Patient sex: M
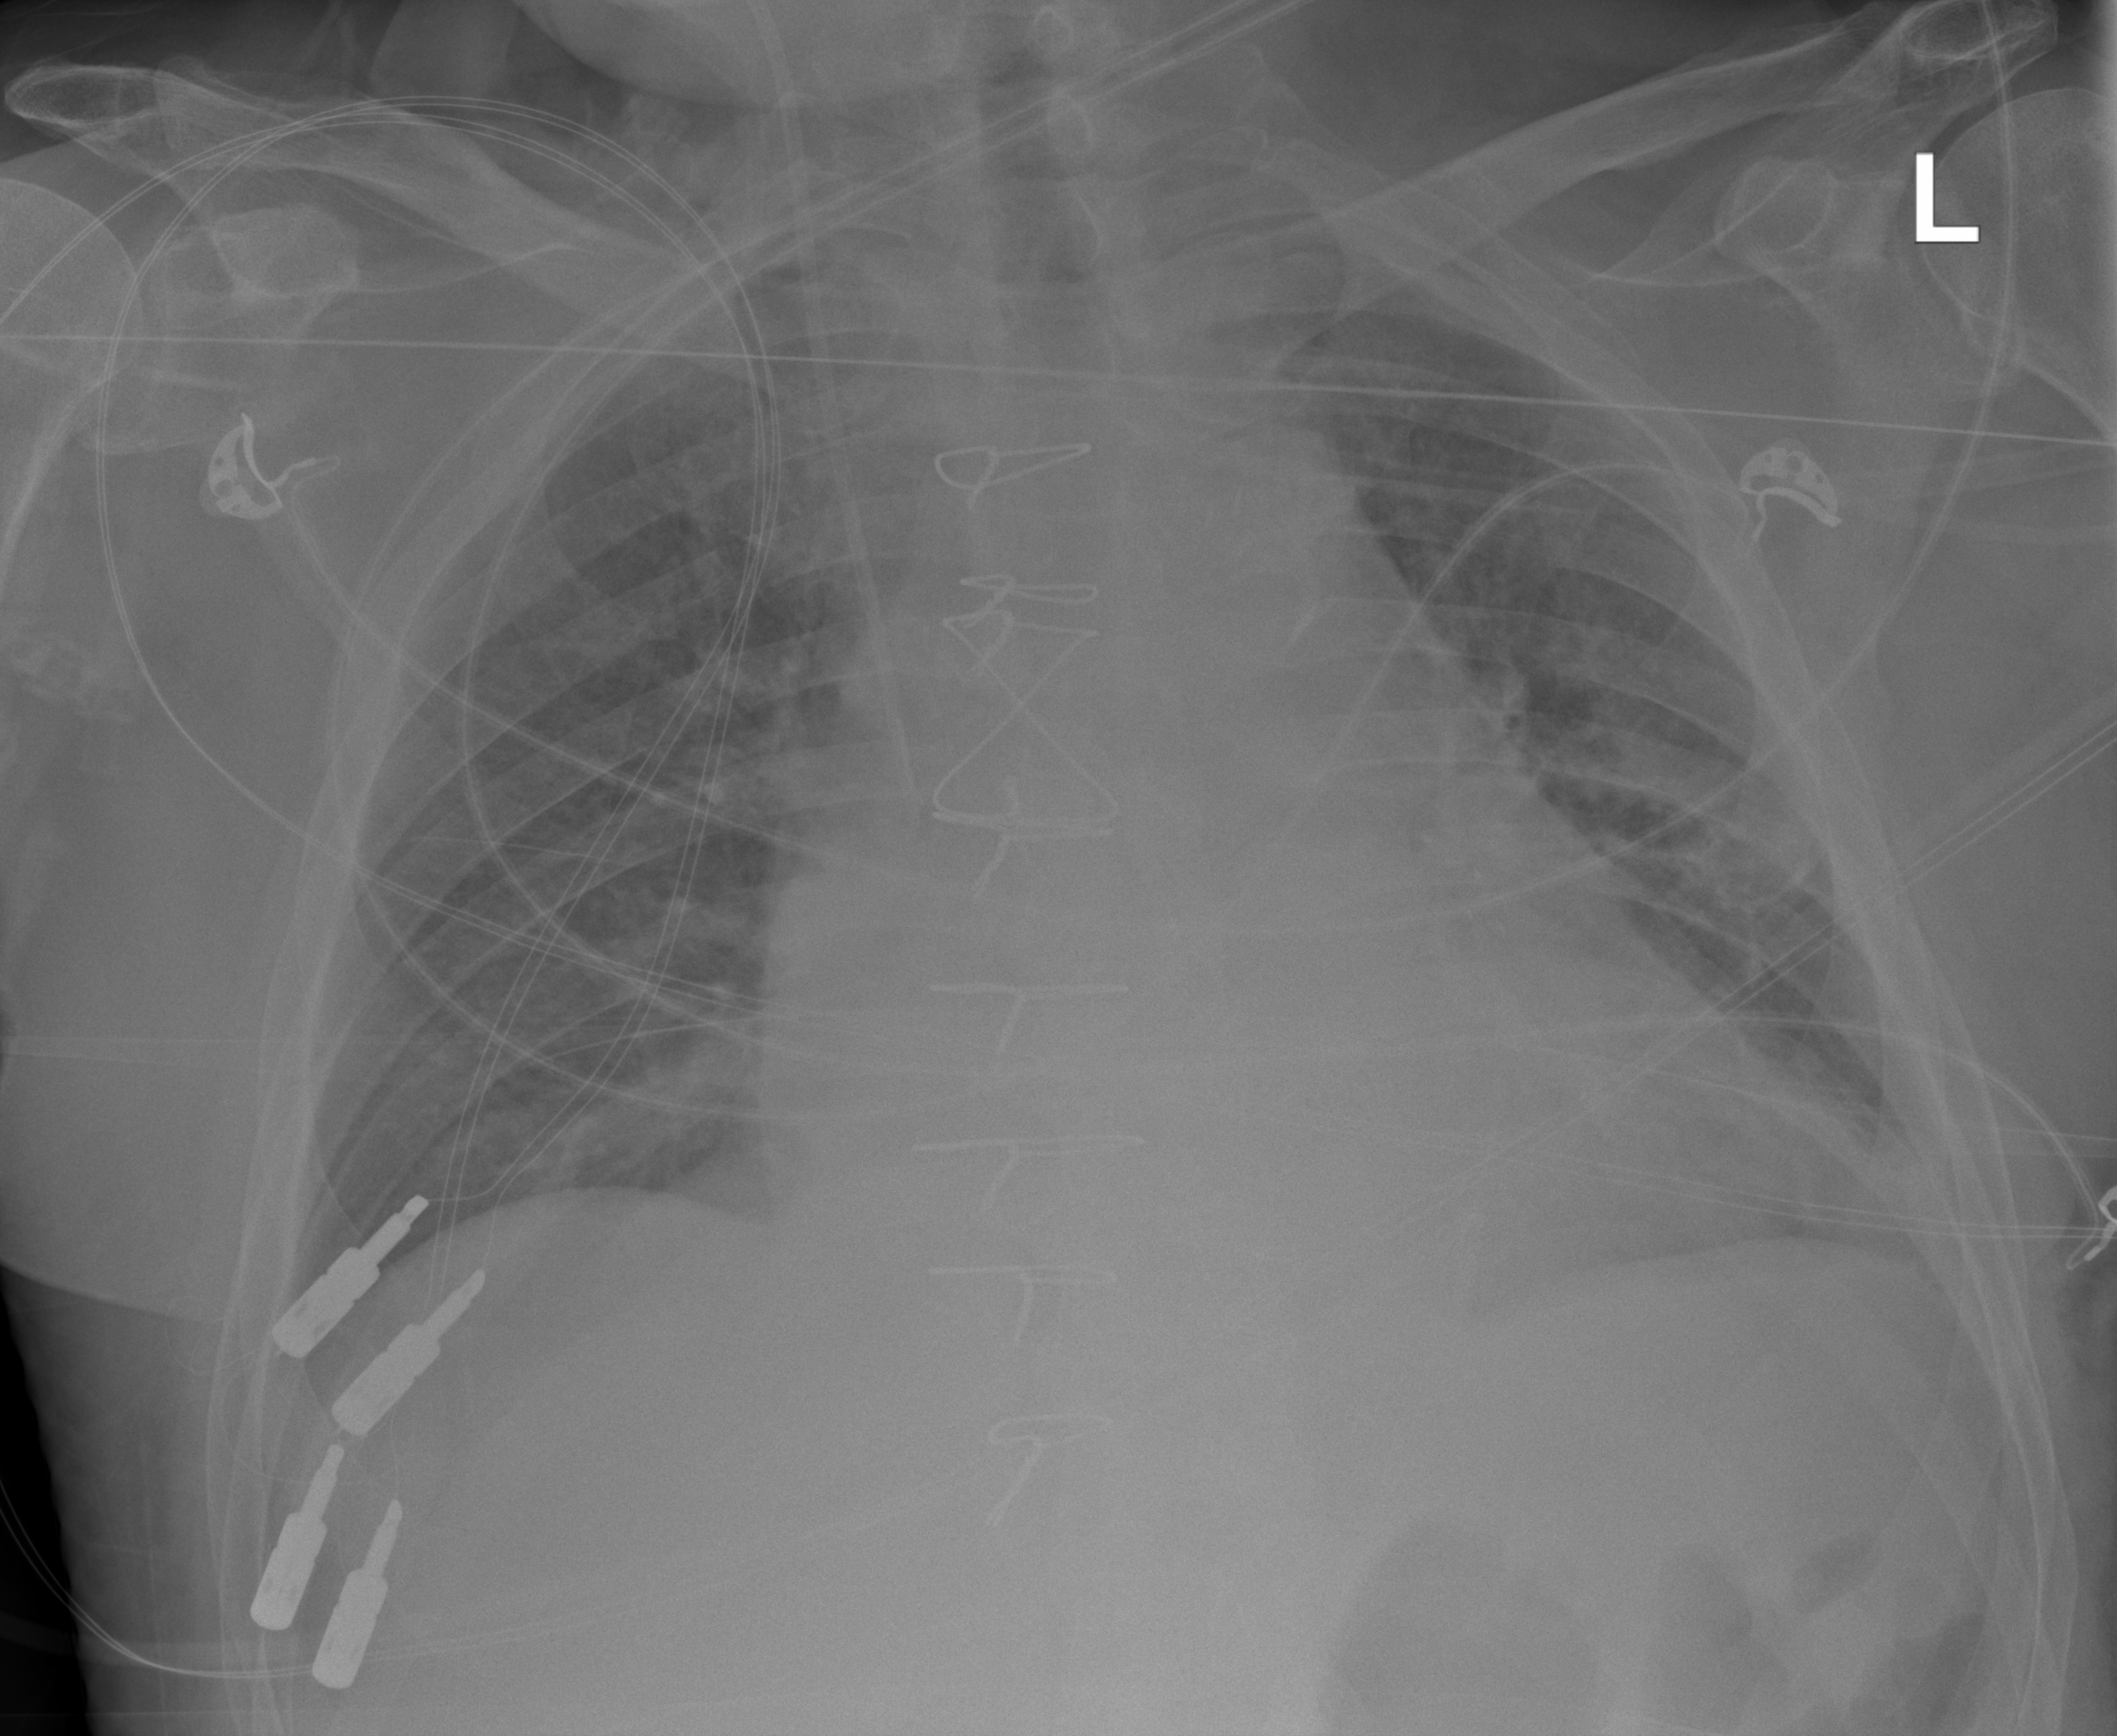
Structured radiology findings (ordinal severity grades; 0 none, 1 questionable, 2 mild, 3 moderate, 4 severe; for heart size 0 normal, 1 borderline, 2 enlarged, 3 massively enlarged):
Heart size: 3
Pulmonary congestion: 2
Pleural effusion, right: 0
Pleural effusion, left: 0
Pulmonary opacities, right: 0
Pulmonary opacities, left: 1
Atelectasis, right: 0
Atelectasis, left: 2